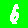
Digit: 6